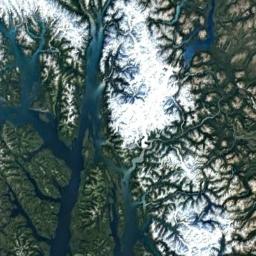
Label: snowberg